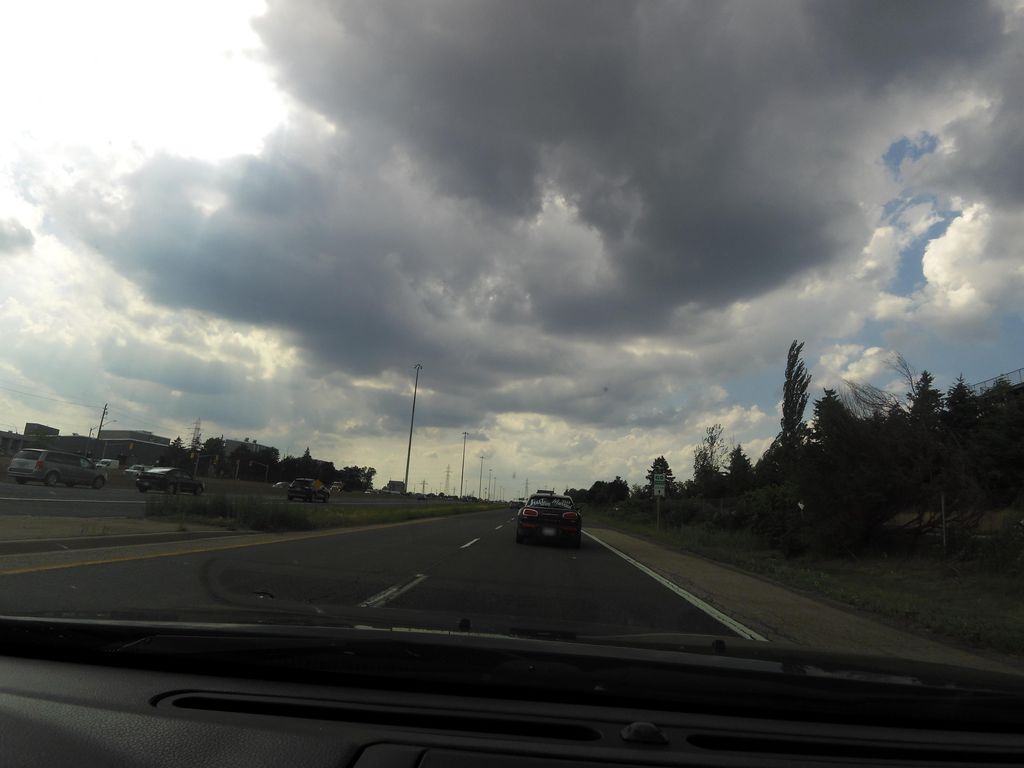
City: hamilton